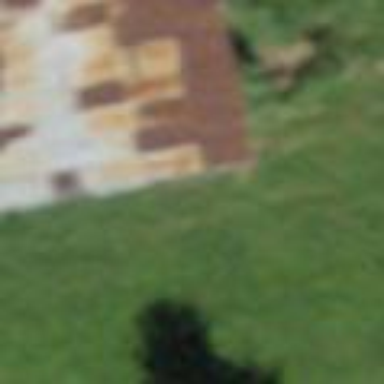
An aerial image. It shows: Shed building.